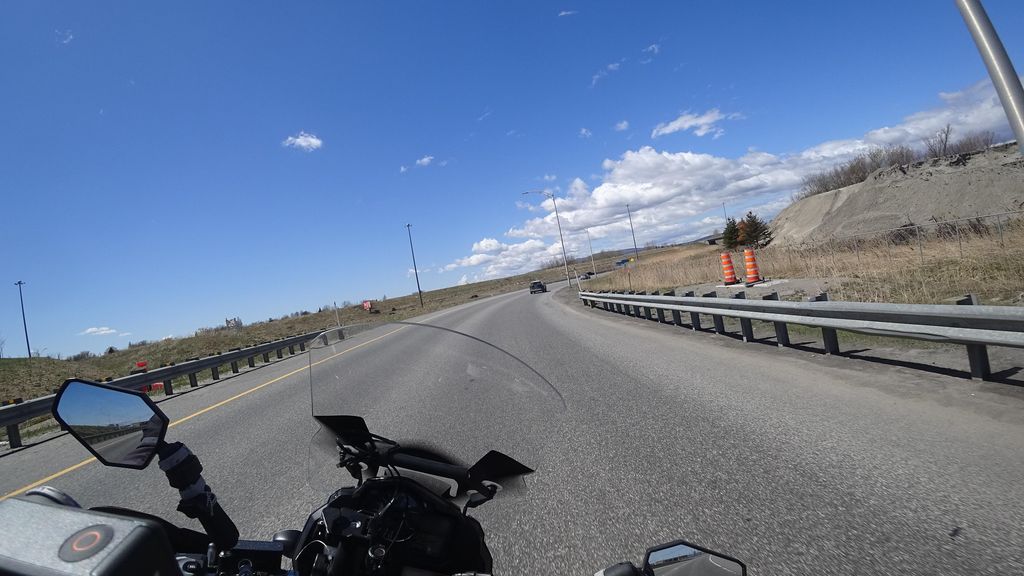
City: quebec_city